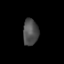
Tissue: lung
Cell type: Others
Senescence score: 0.2154
Nuclear area (px): 391
Mean DAPI intensity: 79.678